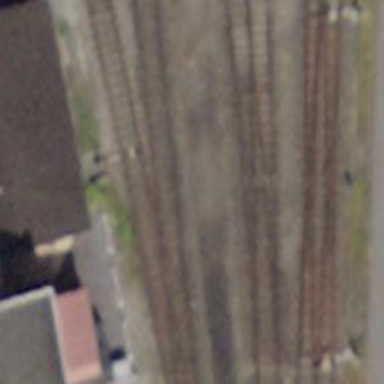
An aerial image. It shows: Railway switch.